Question: I'm creating a simple 2d platformer game using libgdx and I'm using Rectangle class. So which of these options is better?
1. Create one HUGE rectangle
2. Create a lot of small rectangles

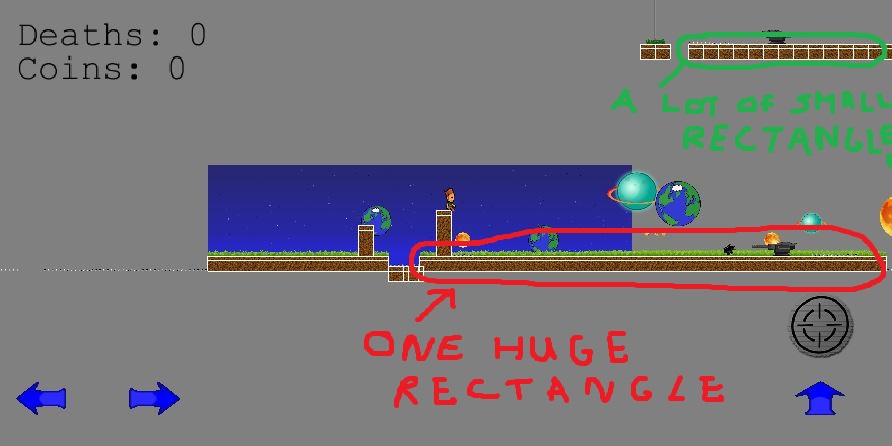
Answer: From a memory standpoint, one rectangle should be more compact than several, so I'd start with one. Also with one rectangle you avoid the trap-on-border problem that multiple rectangles pose.